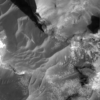
Label: not_dusty